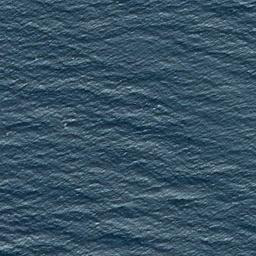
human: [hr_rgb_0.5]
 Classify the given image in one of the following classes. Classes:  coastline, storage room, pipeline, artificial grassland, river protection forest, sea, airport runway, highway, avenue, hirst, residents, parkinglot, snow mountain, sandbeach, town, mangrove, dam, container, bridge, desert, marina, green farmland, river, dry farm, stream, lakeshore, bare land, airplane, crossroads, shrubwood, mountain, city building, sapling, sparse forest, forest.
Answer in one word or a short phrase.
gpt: sea